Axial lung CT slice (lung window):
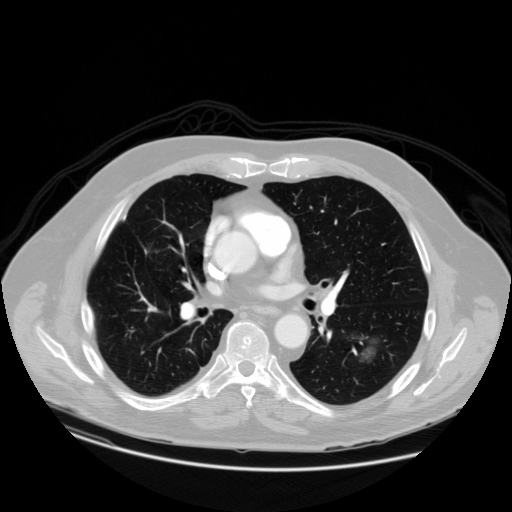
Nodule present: yes
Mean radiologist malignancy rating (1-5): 2